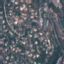
Label: Residential